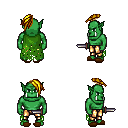
a pixel art fantasy rpg character, male body template, orc, green skin, green tattered cape, gold greaves, blonde long mohawk hairstyle, brown slippers, dagger, four views (front, back, left, right), 2x2 character sprite sheet, small pixel art, hard edges, no anti-aliasing